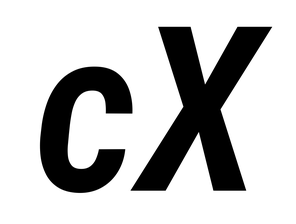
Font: Roboto-Italic_Condensed_SemiBold_Italic